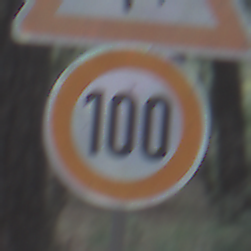
Verkehrszeichen: Geschwindigkeit100
Zusatzzeichen oben: FlugbetriebRechts
Umgebung: Outdoor, Nature
Tageszeit: SunriseSunset
Wetter: NotSpecified
Licht: Natural
Jahreszeit: Autumn
Kontrast: MediumContrast